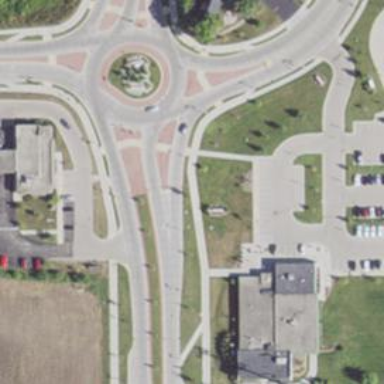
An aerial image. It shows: Path on traffic island.